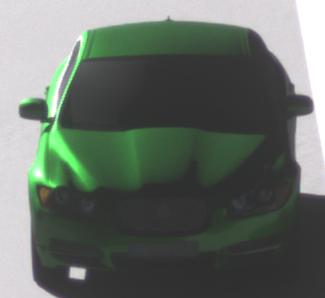
Make: Jaguar
Model: XF 3.0 V6
Detailed model: XF (X250) Limousine
Model produced from: 2010/02
Model produced until: 2010/10
Doors: 4
Color: green
Road condition: dry road
Daytime: morning or afternoon
Contrast: high contrast